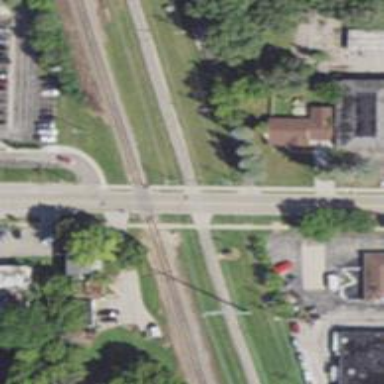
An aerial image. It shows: Asphalt path with marked crossing. The path intersects with abandoned railway.